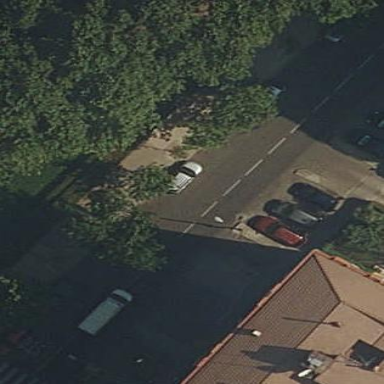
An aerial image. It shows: Street-side parking area.